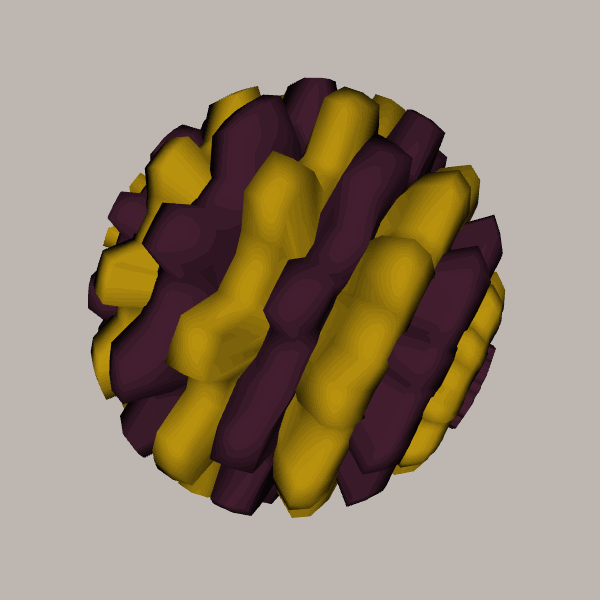
Background: light